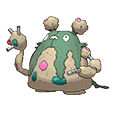
Pok\u00e9mon: garbodor